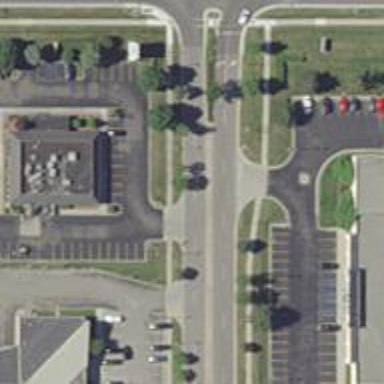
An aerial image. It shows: Unclassified asphalt road with separate sidewalk.